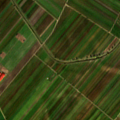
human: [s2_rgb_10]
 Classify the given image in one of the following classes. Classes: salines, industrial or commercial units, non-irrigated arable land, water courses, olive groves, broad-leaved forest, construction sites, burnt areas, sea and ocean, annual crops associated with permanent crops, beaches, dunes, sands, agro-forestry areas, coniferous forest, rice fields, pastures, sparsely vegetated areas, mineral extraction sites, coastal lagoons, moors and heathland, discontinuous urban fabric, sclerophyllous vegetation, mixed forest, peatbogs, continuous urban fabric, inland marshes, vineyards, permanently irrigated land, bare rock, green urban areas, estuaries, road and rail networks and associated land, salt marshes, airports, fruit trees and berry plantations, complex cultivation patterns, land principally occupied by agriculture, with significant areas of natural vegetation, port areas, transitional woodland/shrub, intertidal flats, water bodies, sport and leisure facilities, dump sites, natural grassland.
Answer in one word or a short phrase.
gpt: non-irrigated arable land, vineyards